Field crop: maize
Growth stage: 2
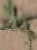
Species: atriplex